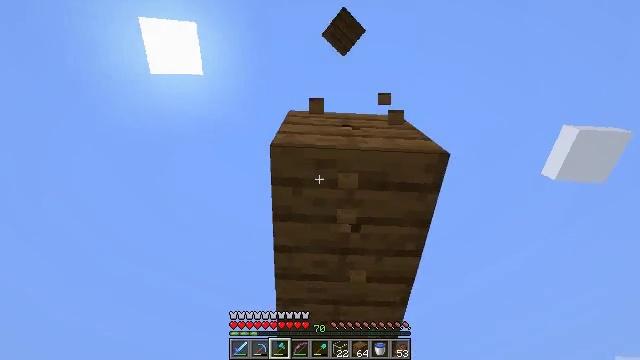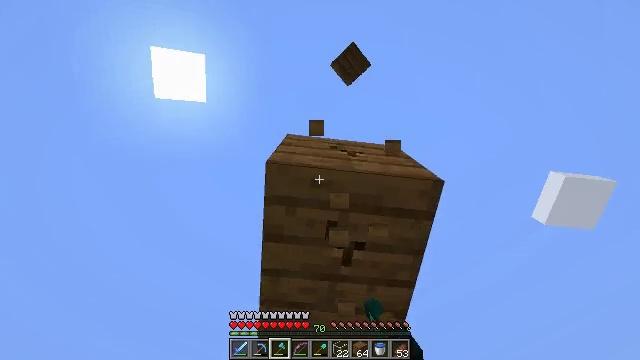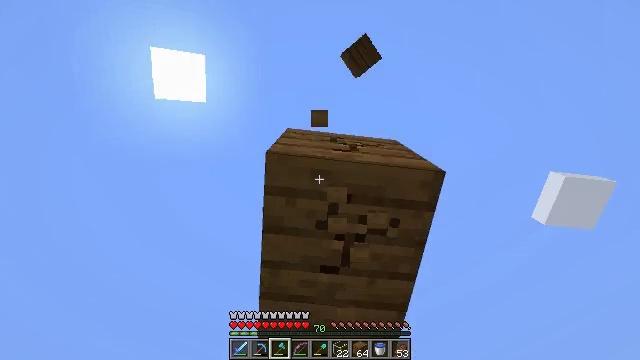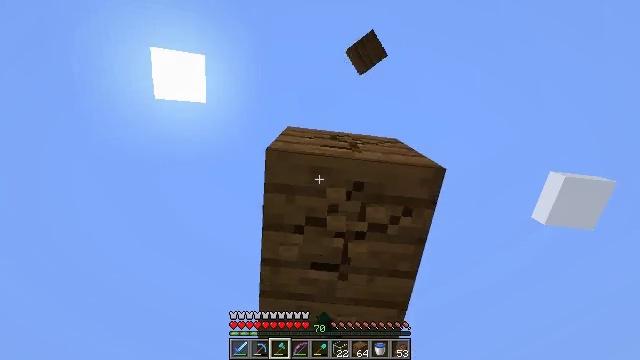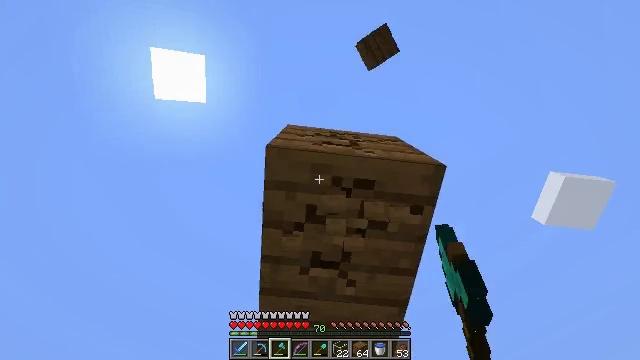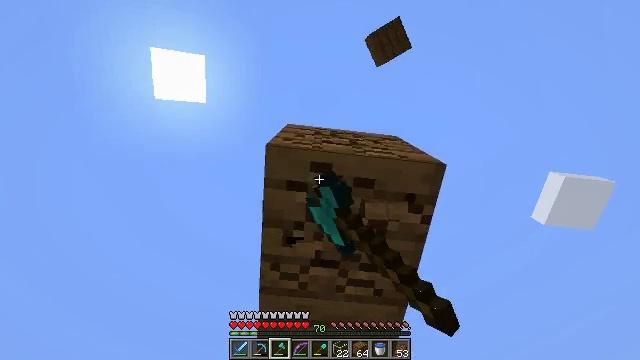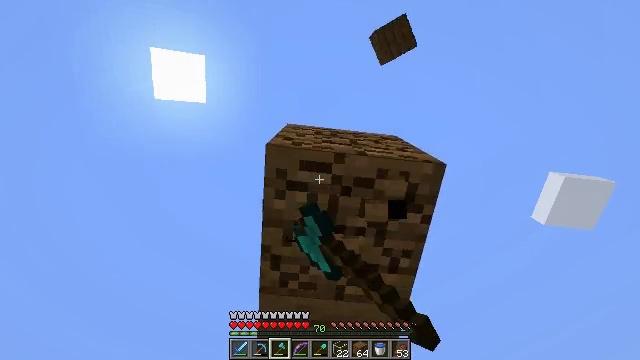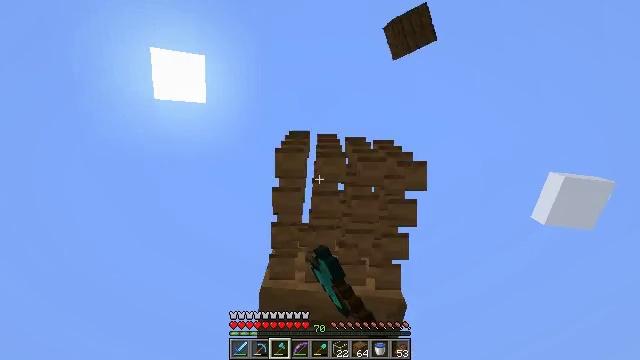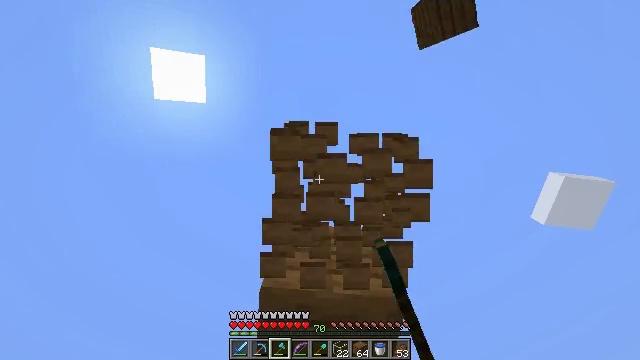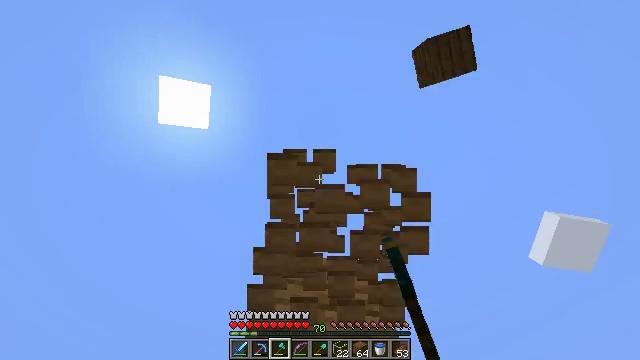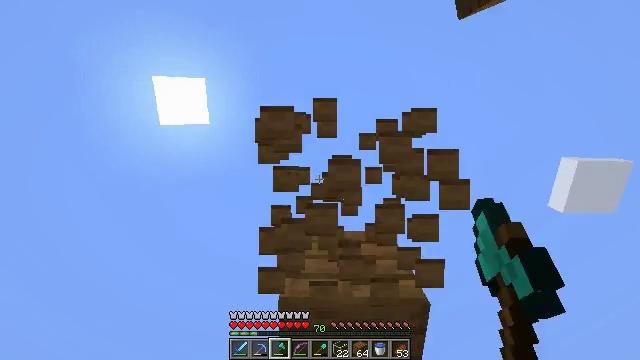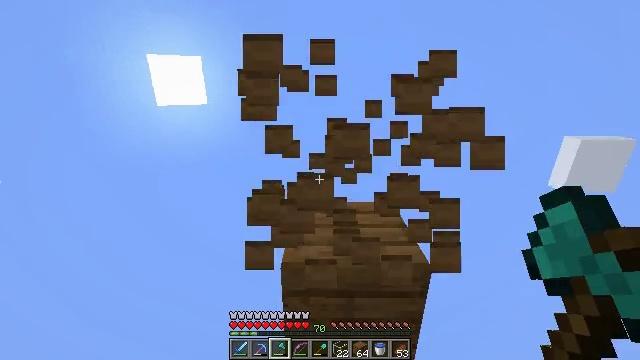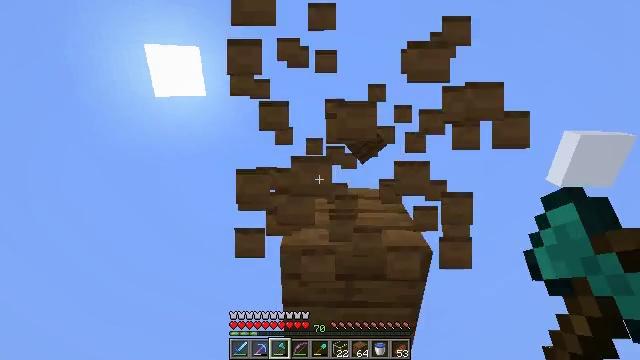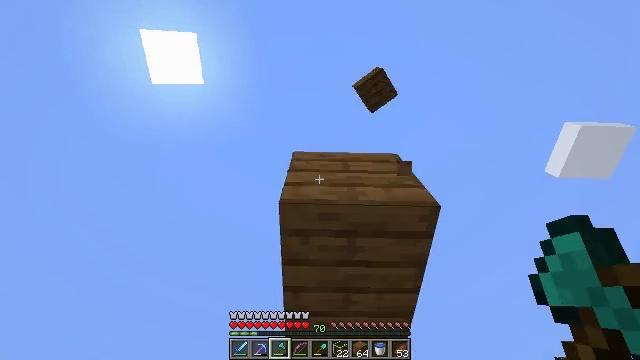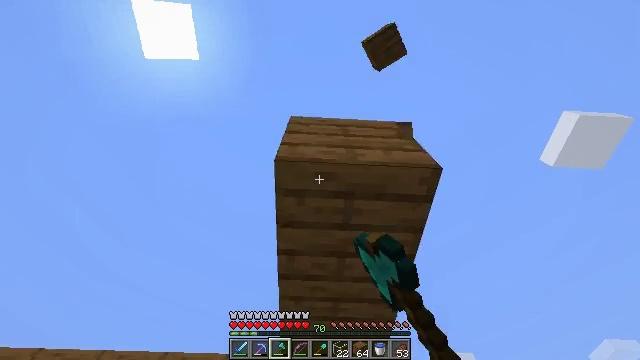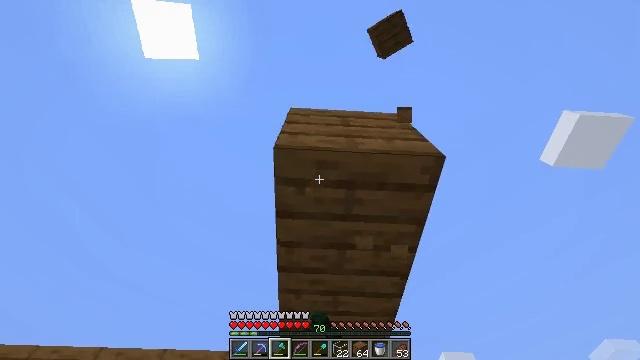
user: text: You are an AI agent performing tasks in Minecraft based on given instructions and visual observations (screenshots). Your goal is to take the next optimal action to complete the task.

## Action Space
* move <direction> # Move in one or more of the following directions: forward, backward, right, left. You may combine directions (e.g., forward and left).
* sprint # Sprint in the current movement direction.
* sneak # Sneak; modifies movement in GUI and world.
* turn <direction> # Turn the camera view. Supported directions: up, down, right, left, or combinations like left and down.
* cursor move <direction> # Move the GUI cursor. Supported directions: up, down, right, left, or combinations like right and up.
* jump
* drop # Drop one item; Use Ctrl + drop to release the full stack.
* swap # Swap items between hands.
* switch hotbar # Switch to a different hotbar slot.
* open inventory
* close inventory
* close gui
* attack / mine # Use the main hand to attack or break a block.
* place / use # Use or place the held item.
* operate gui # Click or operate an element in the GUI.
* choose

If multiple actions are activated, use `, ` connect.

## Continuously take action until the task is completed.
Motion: motion action
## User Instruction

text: Get spruce planks back into your inventory.
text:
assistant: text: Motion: turn right and up, attack / mine
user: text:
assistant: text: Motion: attack / mine
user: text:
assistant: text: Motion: attack / mine
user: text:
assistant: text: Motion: attack / mine
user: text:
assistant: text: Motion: attack / mine
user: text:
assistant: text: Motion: attack / mine
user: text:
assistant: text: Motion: attack / mine
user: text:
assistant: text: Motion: attack / mine
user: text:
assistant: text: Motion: turn right and up, attack / mine
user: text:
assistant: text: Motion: move forward, turn left and down, attack / mine
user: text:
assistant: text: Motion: move forward, turn down, attack / mine
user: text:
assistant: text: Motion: move forward, turn down, attack / mine
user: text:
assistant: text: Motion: move forward, turn down, attack / mine
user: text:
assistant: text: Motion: turn right and down, attack / mine
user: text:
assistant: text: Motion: attack / mine
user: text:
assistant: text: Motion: attack / mine
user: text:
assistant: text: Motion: attack / mine
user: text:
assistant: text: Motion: attack / mine
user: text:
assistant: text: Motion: attack / mine
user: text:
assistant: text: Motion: attack / mine
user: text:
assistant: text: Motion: attack / mine
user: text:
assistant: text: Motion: attack / mine
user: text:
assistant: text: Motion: attack / mine
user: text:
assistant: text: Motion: attack / mine
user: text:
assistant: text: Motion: attack / mine
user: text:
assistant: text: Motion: move forward, attack / mine
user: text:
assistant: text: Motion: move forward, attack / mine
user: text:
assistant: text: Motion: move forward, attack / mine
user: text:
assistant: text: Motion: move forward, attack / mine
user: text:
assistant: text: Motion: attack / mine